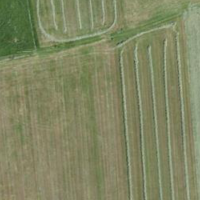
EUNIS habitat code: 24
Species observed at this site:
Pyrrhocorax pyrrhocorax